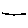
Label: line